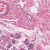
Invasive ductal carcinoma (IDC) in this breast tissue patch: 0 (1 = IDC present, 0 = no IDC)